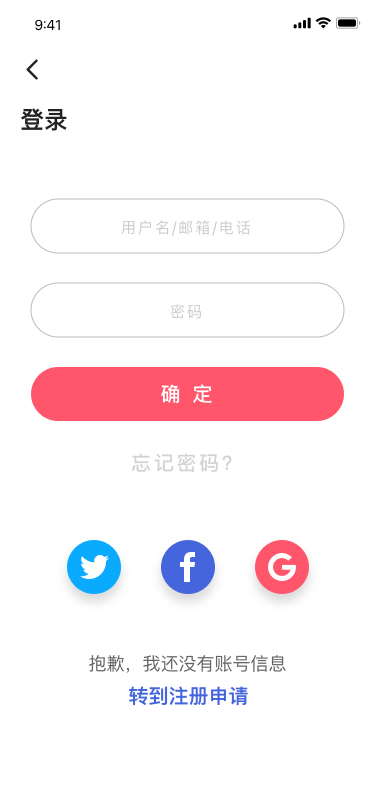
Text in this UI design:
用户名/邮箱/电话
密码
确 定
忘记密码？
抱歉，我还没有账号信息
转到注册申请
登录